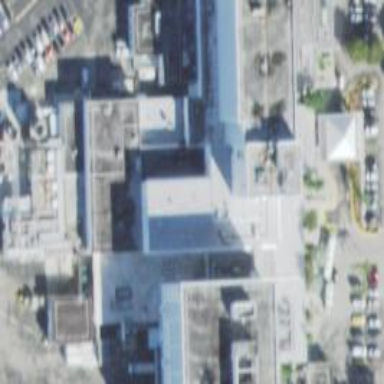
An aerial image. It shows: Healthcare facility identified as hospital.